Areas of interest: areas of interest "Sport and cultural"
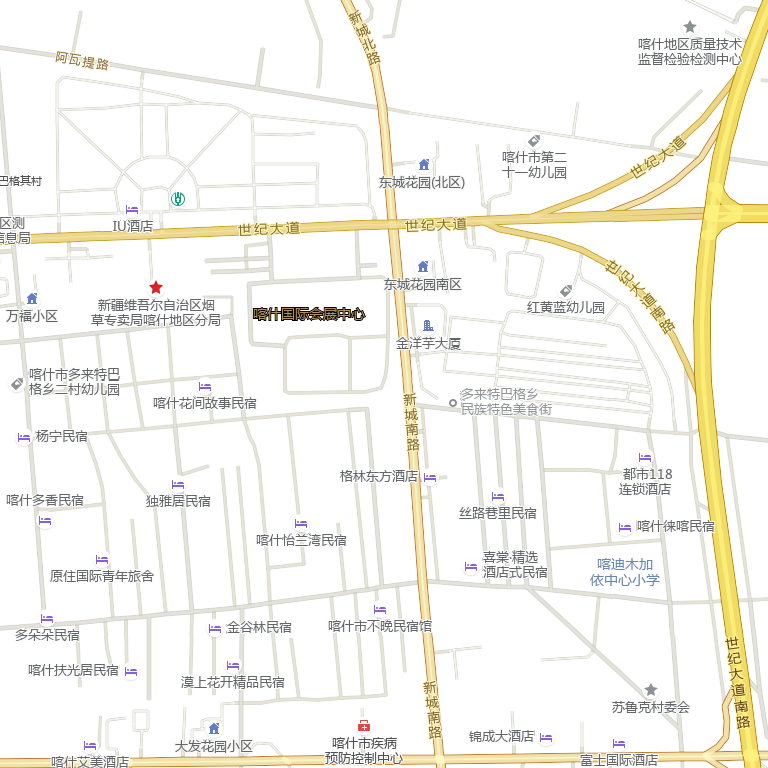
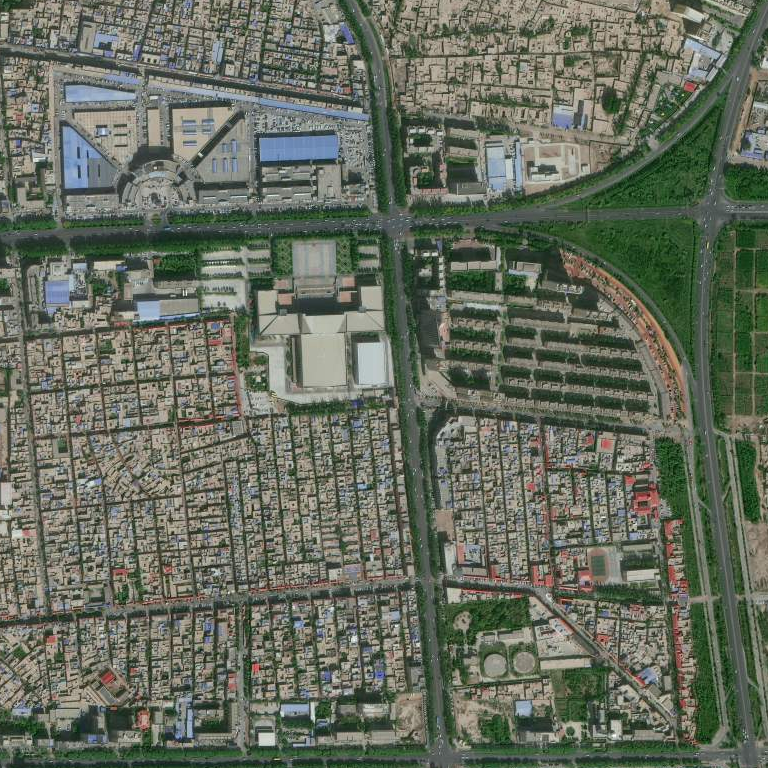